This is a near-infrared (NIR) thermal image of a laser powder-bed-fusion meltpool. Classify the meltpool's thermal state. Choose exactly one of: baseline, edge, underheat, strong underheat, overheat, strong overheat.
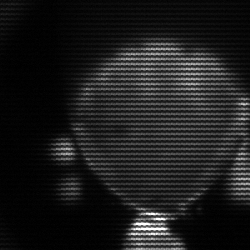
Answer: edge